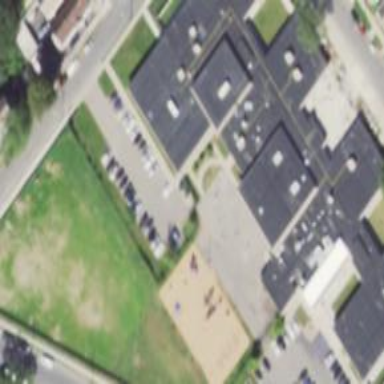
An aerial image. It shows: School building.